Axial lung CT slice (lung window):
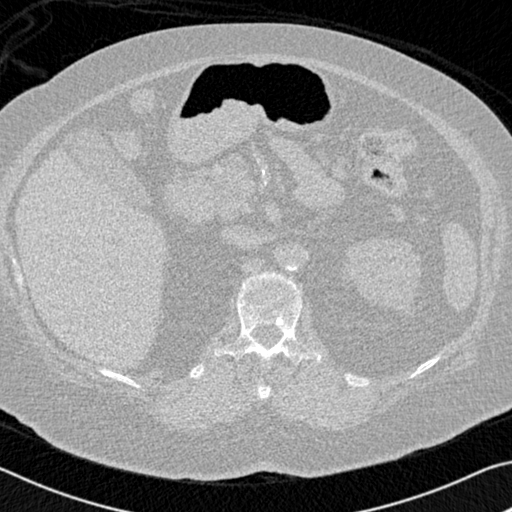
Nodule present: no